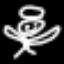
Label: angel